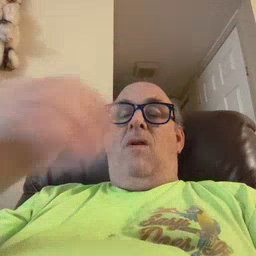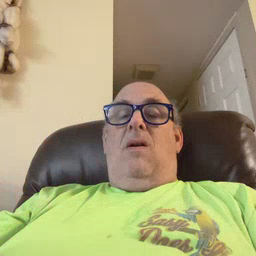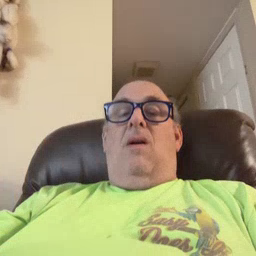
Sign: wolf